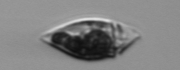
Label: Amphidinium